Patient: sex F, age 58
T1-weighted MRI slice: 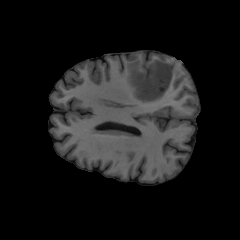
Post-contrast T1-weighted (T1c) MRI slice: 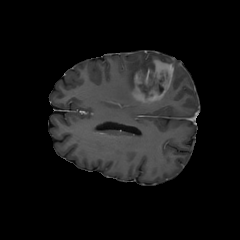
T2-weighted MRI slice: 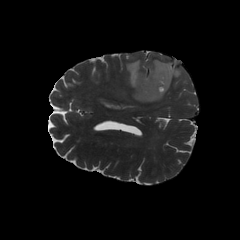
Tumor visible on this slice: yes
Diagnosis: Glioblastoma, IDH-wildtype
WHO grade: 4